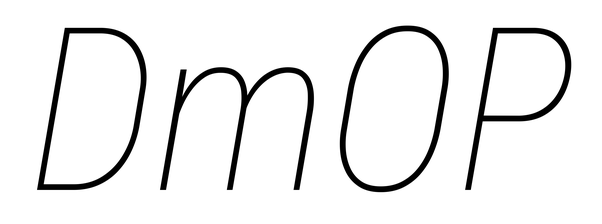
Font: Roboto-Italic_Condensed_Thin_Italic